Question: I am using Status Bar Notification in my app and sending it on clicking a Button.But when Notification arrives, on opening it shows wrong date(in my case it is showing 1/1/1970).

I am using following code for showing Status Bar Notification.
'''
@Override
public void onClick(View v)
{
// TODO Auto-generated method stub
NotificationManager notificationManager = (NotificationManager) getSystemService(Context.NOTIFICATION_SERVICE);
Notification notification = new Notification(R.drawable.ic_launcher, "Notify", 1000);
Context context = getApplicationContext();
Intent intent = new Intent(this, NotificationActivity.class);
PendingIntent pendingIntent = PendingIntent.getActivity(this, 0, intent, 0);
notification.setLatestEventInfo(context, "TITLE", "MESSAGE", pendingIntent);
notificationManager.notify(R.id.button1, notification);
}
'''
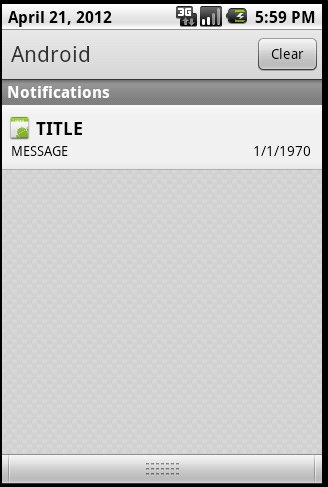
Answer: Taken from my blog post here:
<URL>
You should create your notification like this:
'''
// This is the icon to use on the notification
int icon = R.drawable.ic_dialog_alert;
// This is the scrolling text of the notification
CharSequence text = "Your notification time is upon us".
// What time to show on the notification
long time = System.currentTimeMillis();
Notification notification = new Notification(icon, text, time);
'''